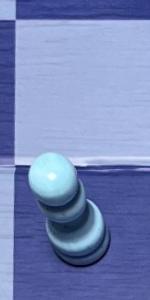
Label: Pawn_White